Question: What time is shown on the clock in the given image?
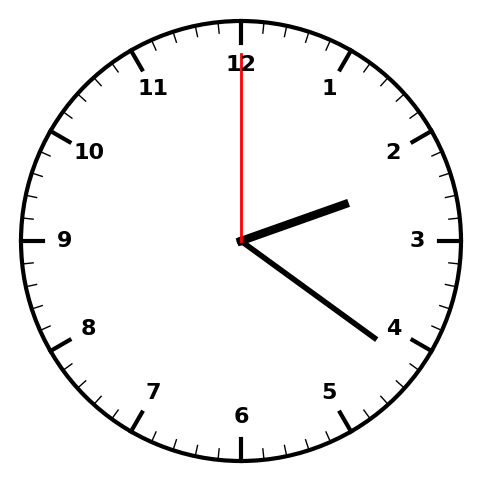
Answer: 02:21:00